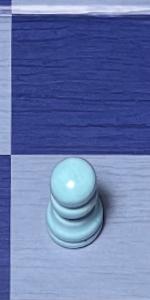
Label: Pawn_White